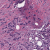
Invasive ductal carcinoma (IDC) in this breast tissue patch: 1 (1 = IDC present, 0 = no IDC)